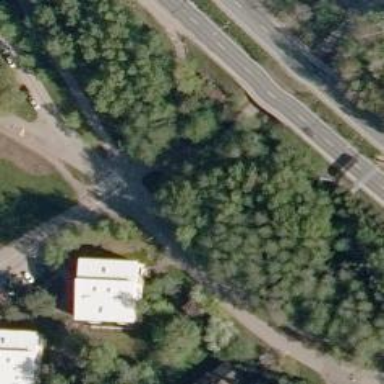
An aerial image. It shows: Asphalt cycleway.